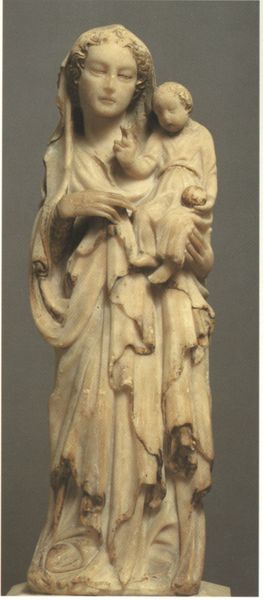
Titel: Madonna mit Kind
Institution: Florenz, Bargello
Schlagwörter: hand, umhang, weiß, finger, frau, kleid, marmor, falten, stein, gewand, kind, locken, skulptur, faltenwurf, zeigen, kugel, christus, jesus, maria, madonna, drehung, elfenbein